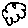
Label: cloud